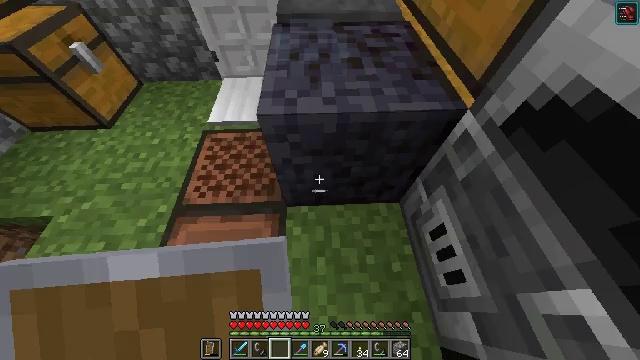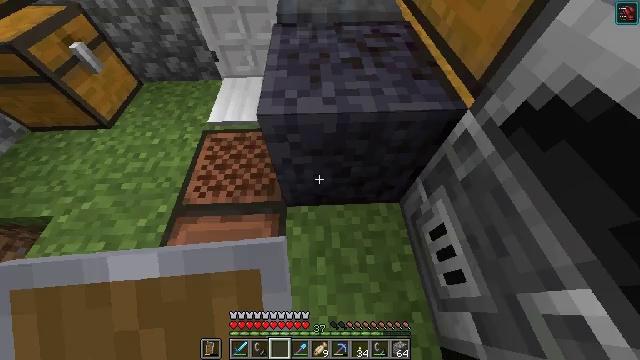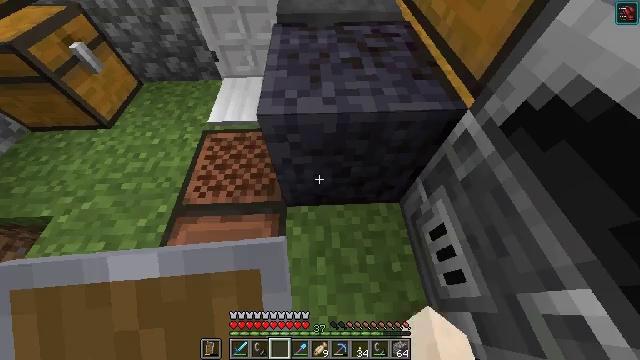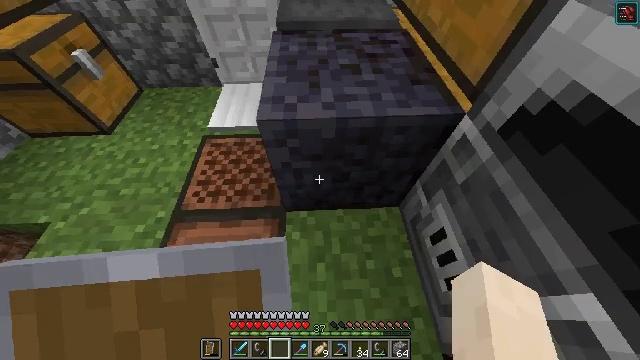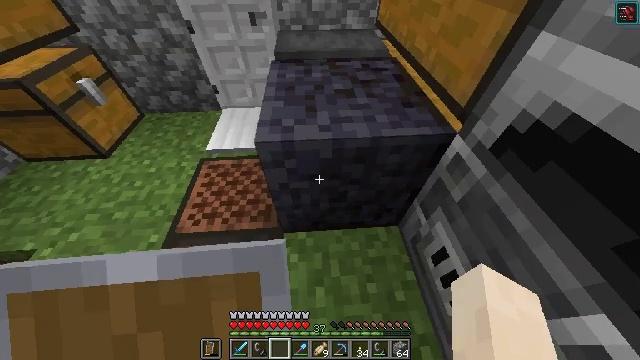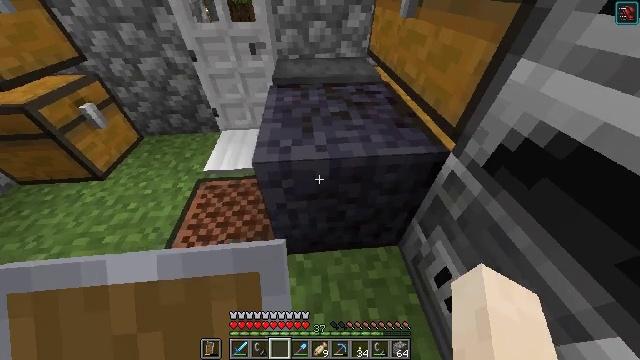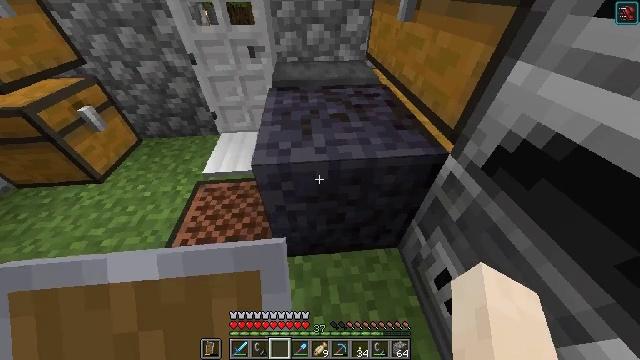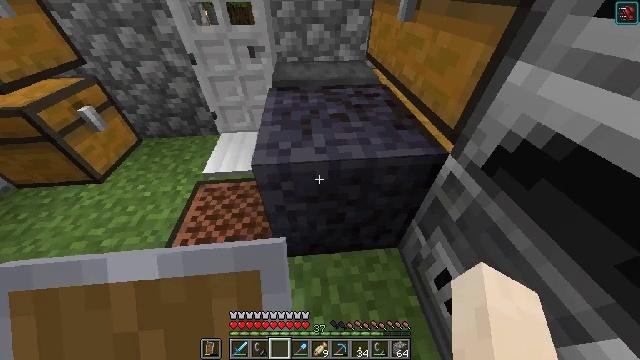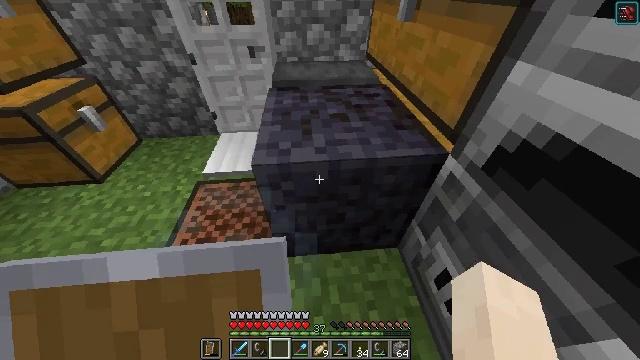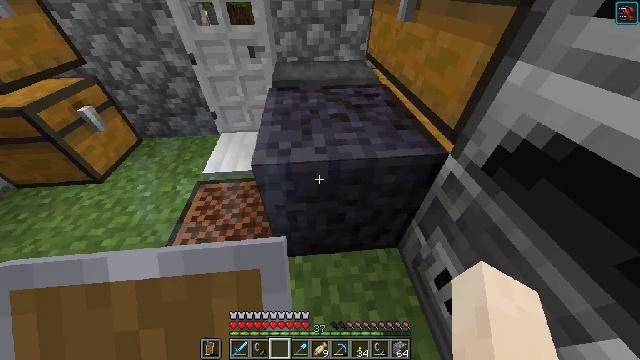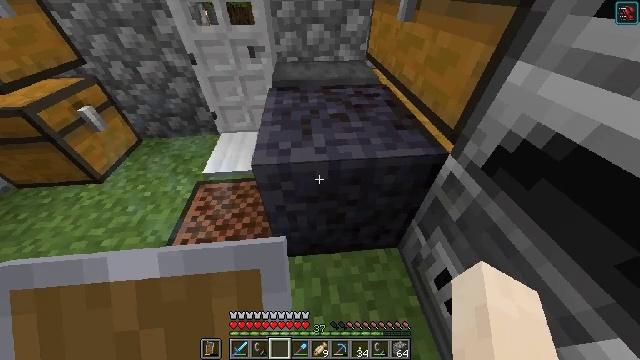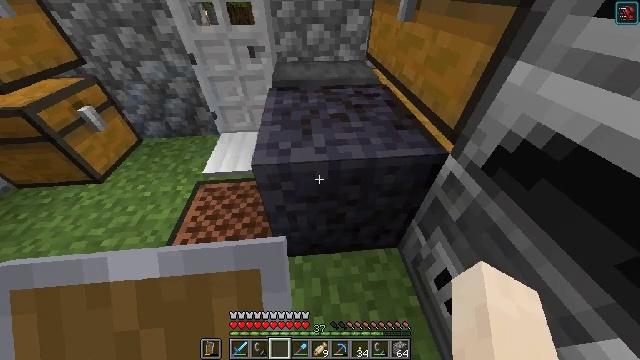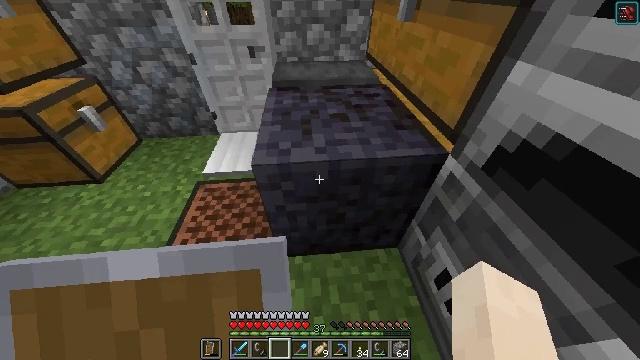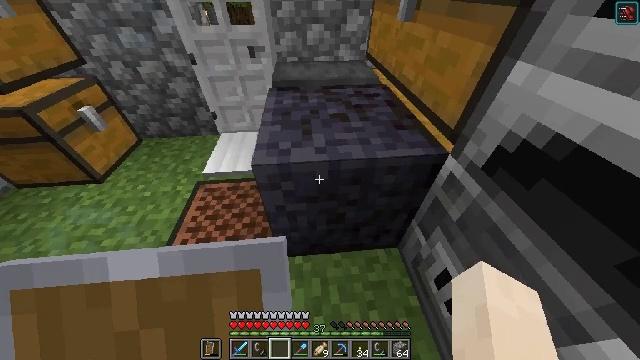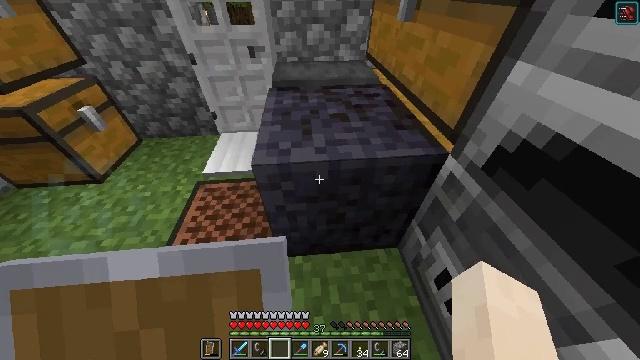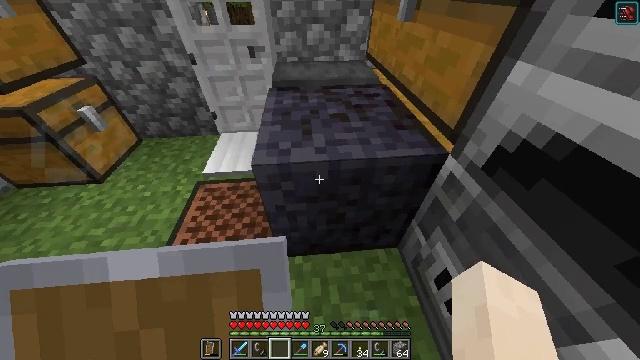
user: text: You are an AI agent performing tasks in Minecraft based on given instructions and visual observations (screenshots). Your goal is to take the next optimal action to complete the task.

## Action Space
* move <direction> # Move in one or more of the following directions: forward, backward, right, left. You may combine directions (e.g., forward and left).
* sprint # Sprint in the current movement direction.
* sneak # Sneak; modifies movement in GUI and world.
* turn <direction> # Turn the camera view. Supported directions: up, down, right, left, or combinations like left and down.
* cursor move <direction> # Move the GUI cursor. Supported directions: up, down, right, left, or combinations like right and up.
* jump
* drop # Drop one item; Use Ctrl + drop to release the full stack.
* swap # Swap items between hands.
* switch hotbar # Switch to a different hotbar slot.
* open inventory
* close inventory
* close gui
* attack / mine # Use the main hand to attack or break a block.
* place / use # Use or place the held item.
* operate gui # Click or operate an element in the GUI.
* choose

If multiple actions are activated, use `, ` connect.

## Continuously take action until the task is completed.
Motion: motion action
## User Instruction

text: Break the polished blackstone block.
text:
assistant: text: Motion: no_op
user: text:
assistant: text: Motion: no_op
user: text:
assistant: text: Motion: turn up
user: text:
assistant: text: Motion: turn right and up
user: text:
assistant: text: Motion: turn right and up
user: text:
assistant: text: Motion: no_op
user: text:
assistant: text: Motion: no_op
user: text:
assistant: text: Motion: no_op
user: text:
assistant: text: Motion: no_op
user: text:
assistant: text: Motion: no_op
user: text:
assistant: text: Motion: no_op
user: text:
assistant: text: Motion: no_op
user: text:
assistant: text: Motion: no_op
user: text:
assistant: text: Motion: no_op
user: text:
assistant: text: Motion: no_op
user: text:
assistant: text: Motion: no_op
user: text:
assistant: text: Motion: no_op
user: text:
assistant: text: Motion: no_op
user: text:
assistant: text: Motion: no_op
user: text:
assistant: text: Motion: no_op
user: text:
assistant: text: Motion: no_op
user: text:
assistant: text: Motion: no_op
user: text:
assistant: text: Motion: move forward, turn down
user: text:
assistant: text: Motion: move forward
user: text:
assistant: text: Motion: turn down
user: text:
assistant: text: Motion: turn down
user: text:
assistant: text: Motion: turn down
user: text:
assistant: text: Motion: no_op
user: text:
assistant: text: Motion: no_op
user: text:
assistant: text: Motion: no_op